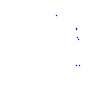
Particle: proton